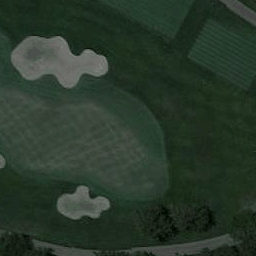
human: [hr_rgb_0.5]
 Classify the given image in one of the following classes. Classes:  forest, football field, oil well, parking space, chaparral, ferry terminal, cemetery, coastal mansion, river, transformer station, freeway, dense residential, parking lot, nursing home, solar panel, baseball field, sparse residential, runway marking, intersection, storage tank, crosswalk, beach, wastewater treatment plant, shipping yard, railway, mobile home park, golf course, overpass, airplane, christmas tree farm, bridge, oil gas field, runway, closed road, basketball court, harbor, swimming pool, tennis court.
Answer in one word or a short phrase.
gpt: golf course